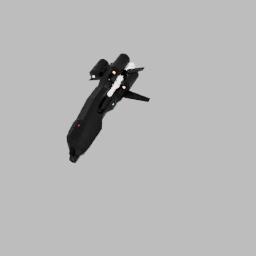
Label: mechanical